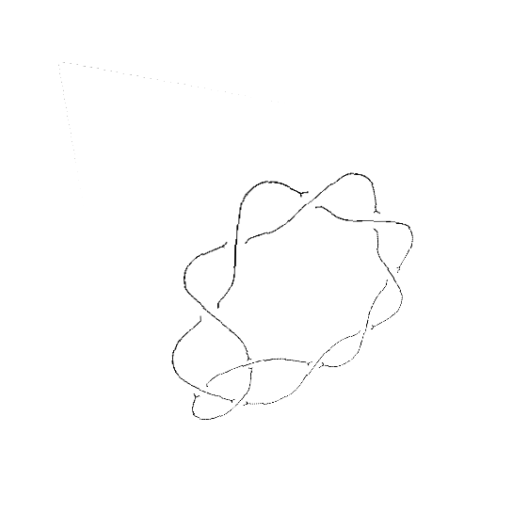
Crossing number: 10